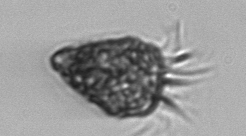
Label: Strombidium_morphotype2